Chest X-ray. View position: PA
Patient age: 57
Patient sex: M
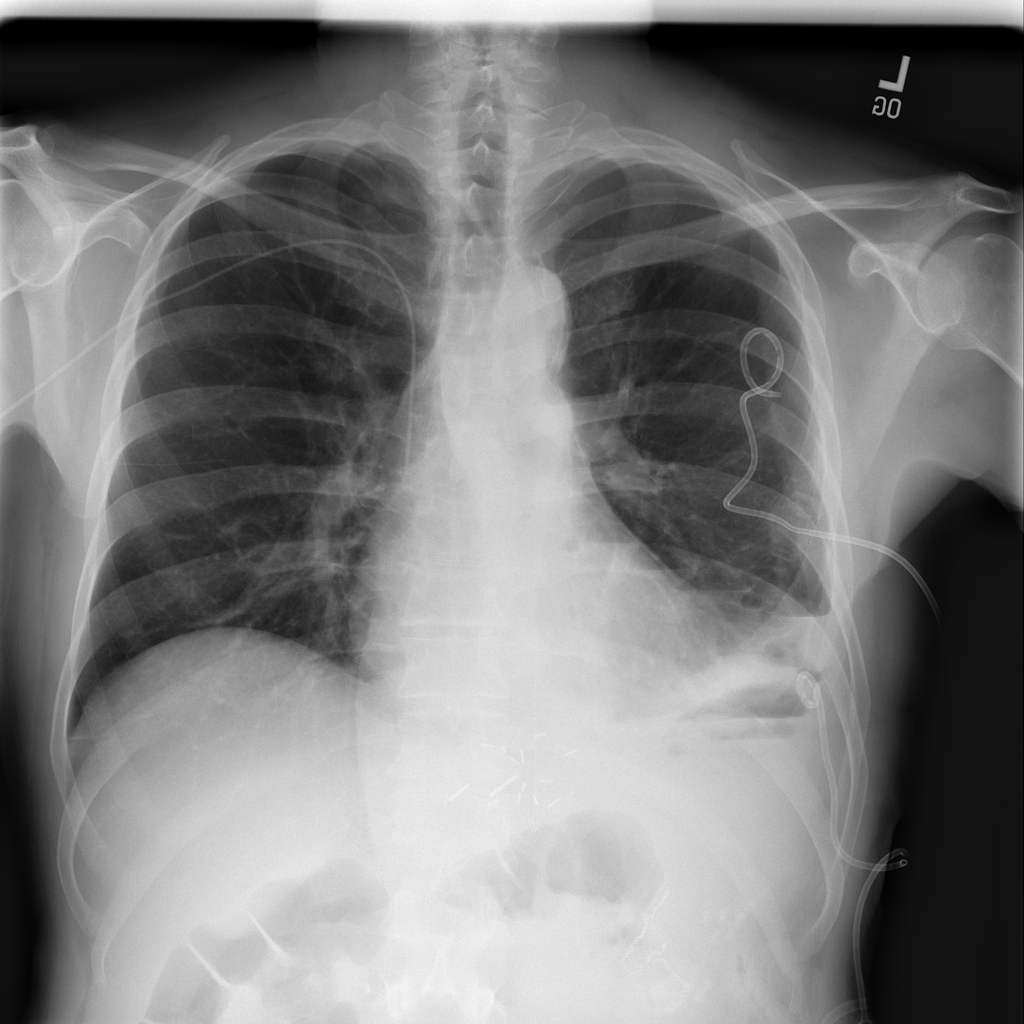
Finding: Pneumothorax